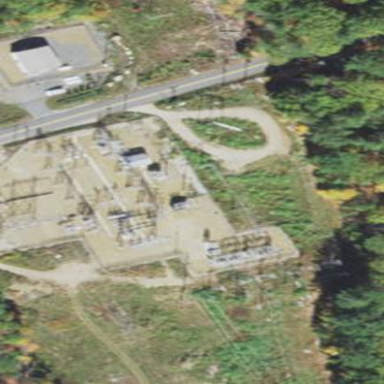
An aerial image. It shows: Outdoor distribution substation.